Field crop: maize
Growth stage: 2
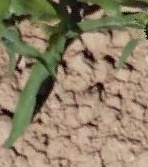
Species: maize